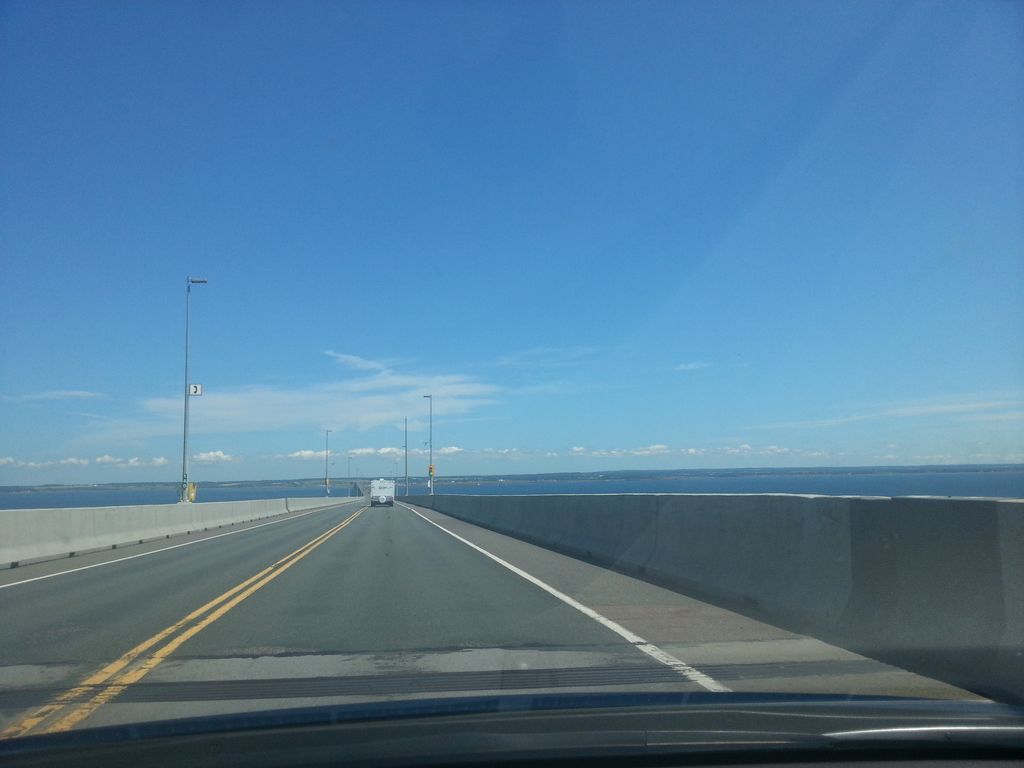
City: charlottetown